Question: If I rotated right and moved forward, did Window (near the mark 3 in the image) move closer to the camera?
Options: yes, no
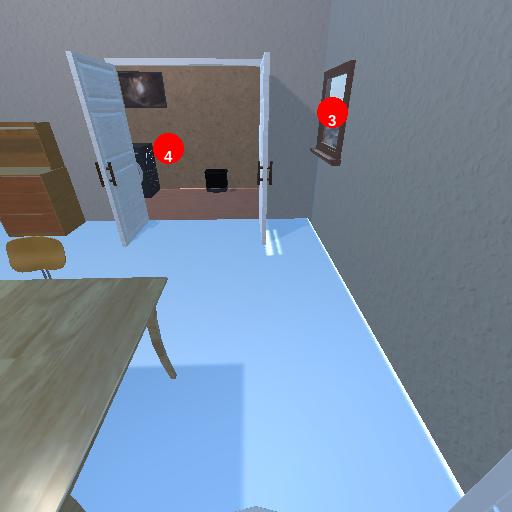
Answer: yes